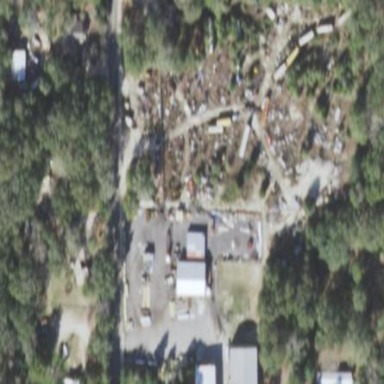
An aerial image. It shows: Scrap yard located in industrial area.